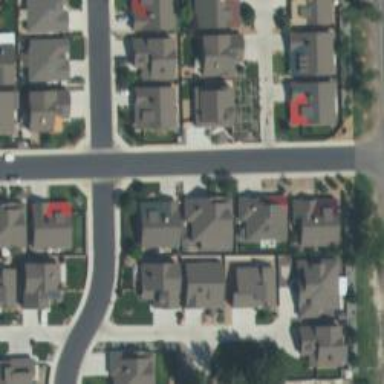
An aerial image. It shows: Residential road with asphalt surface and separate sidewalk.